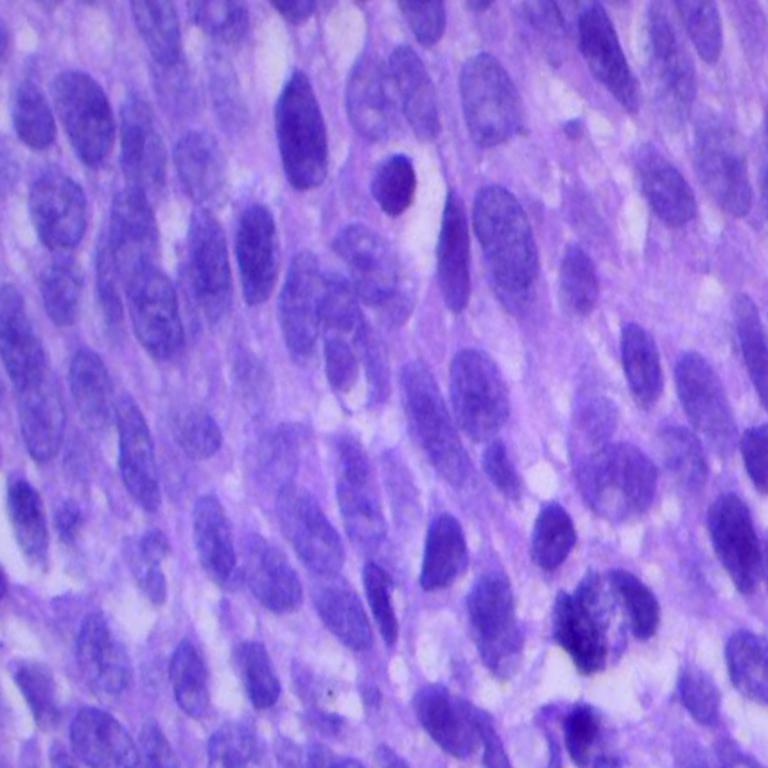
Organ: lung
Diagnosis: squamous carcinomas